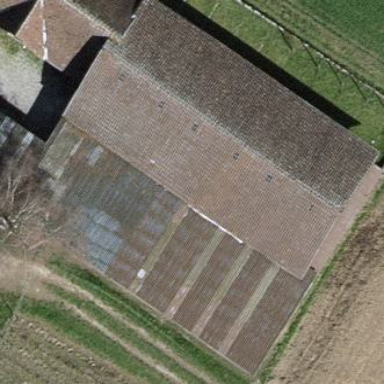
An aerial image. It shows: Building with gabled roof.